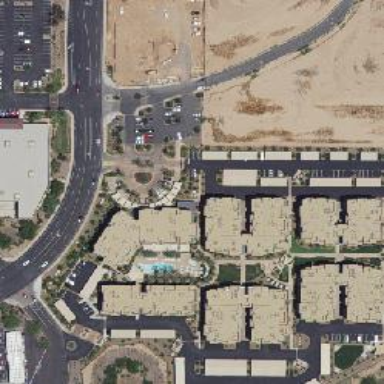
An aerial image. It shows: Residential area with apartments.